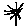
Label: flower